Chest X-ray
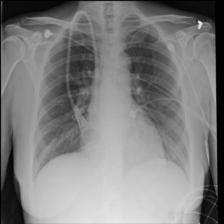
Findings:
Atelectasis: negative
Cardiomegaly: negative
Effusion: negative
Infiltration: negative
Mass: negative
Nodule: negative
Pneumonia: negative
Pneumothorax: negative
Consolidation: negative
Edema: negative
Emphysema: negative
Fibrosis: negative
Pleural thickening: negative
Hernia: negative